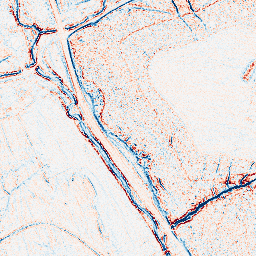
Category: edge_preserving
Decomposition family: bilateral
Decomposition parameters: d: 5
sigma_color: 100
sigma_space: 100
Upsampling method: quadratic
Upsampling parameters: scale: 2
Upsampling scale: 2